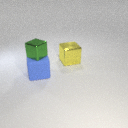
large yellow metal cube to the right of large blue rubber cube